Question:
With the html above, I need to get the 3rd 'mfc-tree-item' based on the 'mfc-text-type' text of the second 'mfc-tree-item', in other words, I need to click on the 'mfc-tree-item[data-qa-id='fma-tree-nav-headcount-planning-component']' that is within the 'mfc-tree-item[data-qa-id='fma-tree-nav-scenario']' which mfc-text-type's text equal to "Baseline" (contains is not enough). So I was thinking I could use a regex with ^ at the beginning and $ at the end of Baseline, but not sure if that's even supported. Any idea?
'''
scenarioName = 'Baseline'
cy.get('mfc-tree-item[data-qa-id="fma-tree-nav-scenario"]')
.filter(':contains("^"' + scenarioName + '"$", "g")')
.find(mfc-tree-item[data-qa-id='fma-tree-nav-headcount-planning-component'])
'''
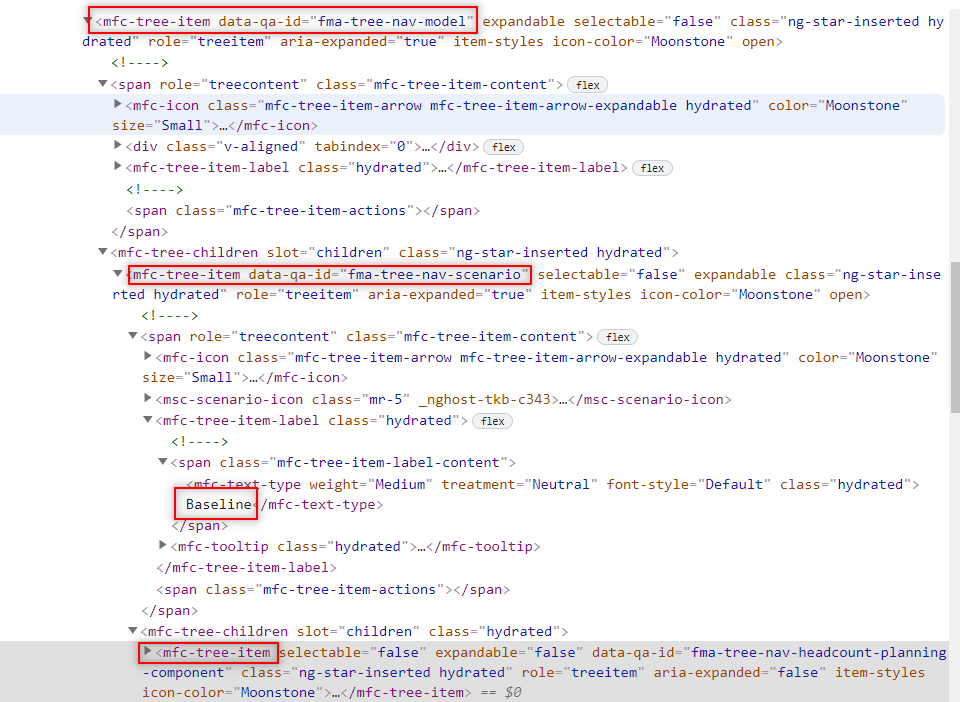
Answer: To use a regex with text from a variable, you would need to build it with a RexExp object.
'''
const scenarioName = 'Baseline'
const regex = new RegExp(scenarioName)
cy.contains('mfc-tree-item[data-qa-id="fma-tree-nav-scenario"]', regex)
.find('mfc-tree-item[data-qa-id="fma-tree-nav-headcount-planning-component"]')
.should('have.attr', 'icon-color', 'Moonstone')
'''
But you can't use '^' and '$' to denote beginning and end of string, because the text of the top element includes all the text of it's children plus white-space and new lines (text nodes).
You could try strengthening the regex, but it would be time consuming and give you a fragile test.
Instead, try going directly to the element with the text, which allows a strong regex, and traverse up the tree to it's ancestor
'''
const scenarioName = 'Baseline'
const regex2 = new RegExp('^${scenarioName}$')
cy.contains('mfc-text-type', regex2)
.parents('mfc-tree-item[data-qa-id="fma-tree-nav-scenario"]')
.find('mfc-tree-item[data-qa-id="fma-tree-nav-headcount-planning-component"]')
.should('have.attr', 'icon-color', 'Moonstone')
'''